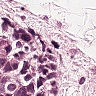
Metastatic tissue present: yes